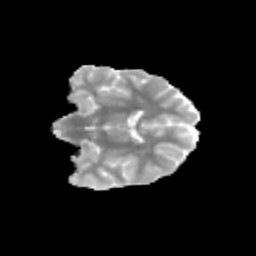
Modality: MD
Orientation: coronal
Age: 13
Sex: female
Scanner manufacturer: siemens
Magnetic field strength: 3 T
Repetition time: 3.8 s
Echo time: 0.07 s